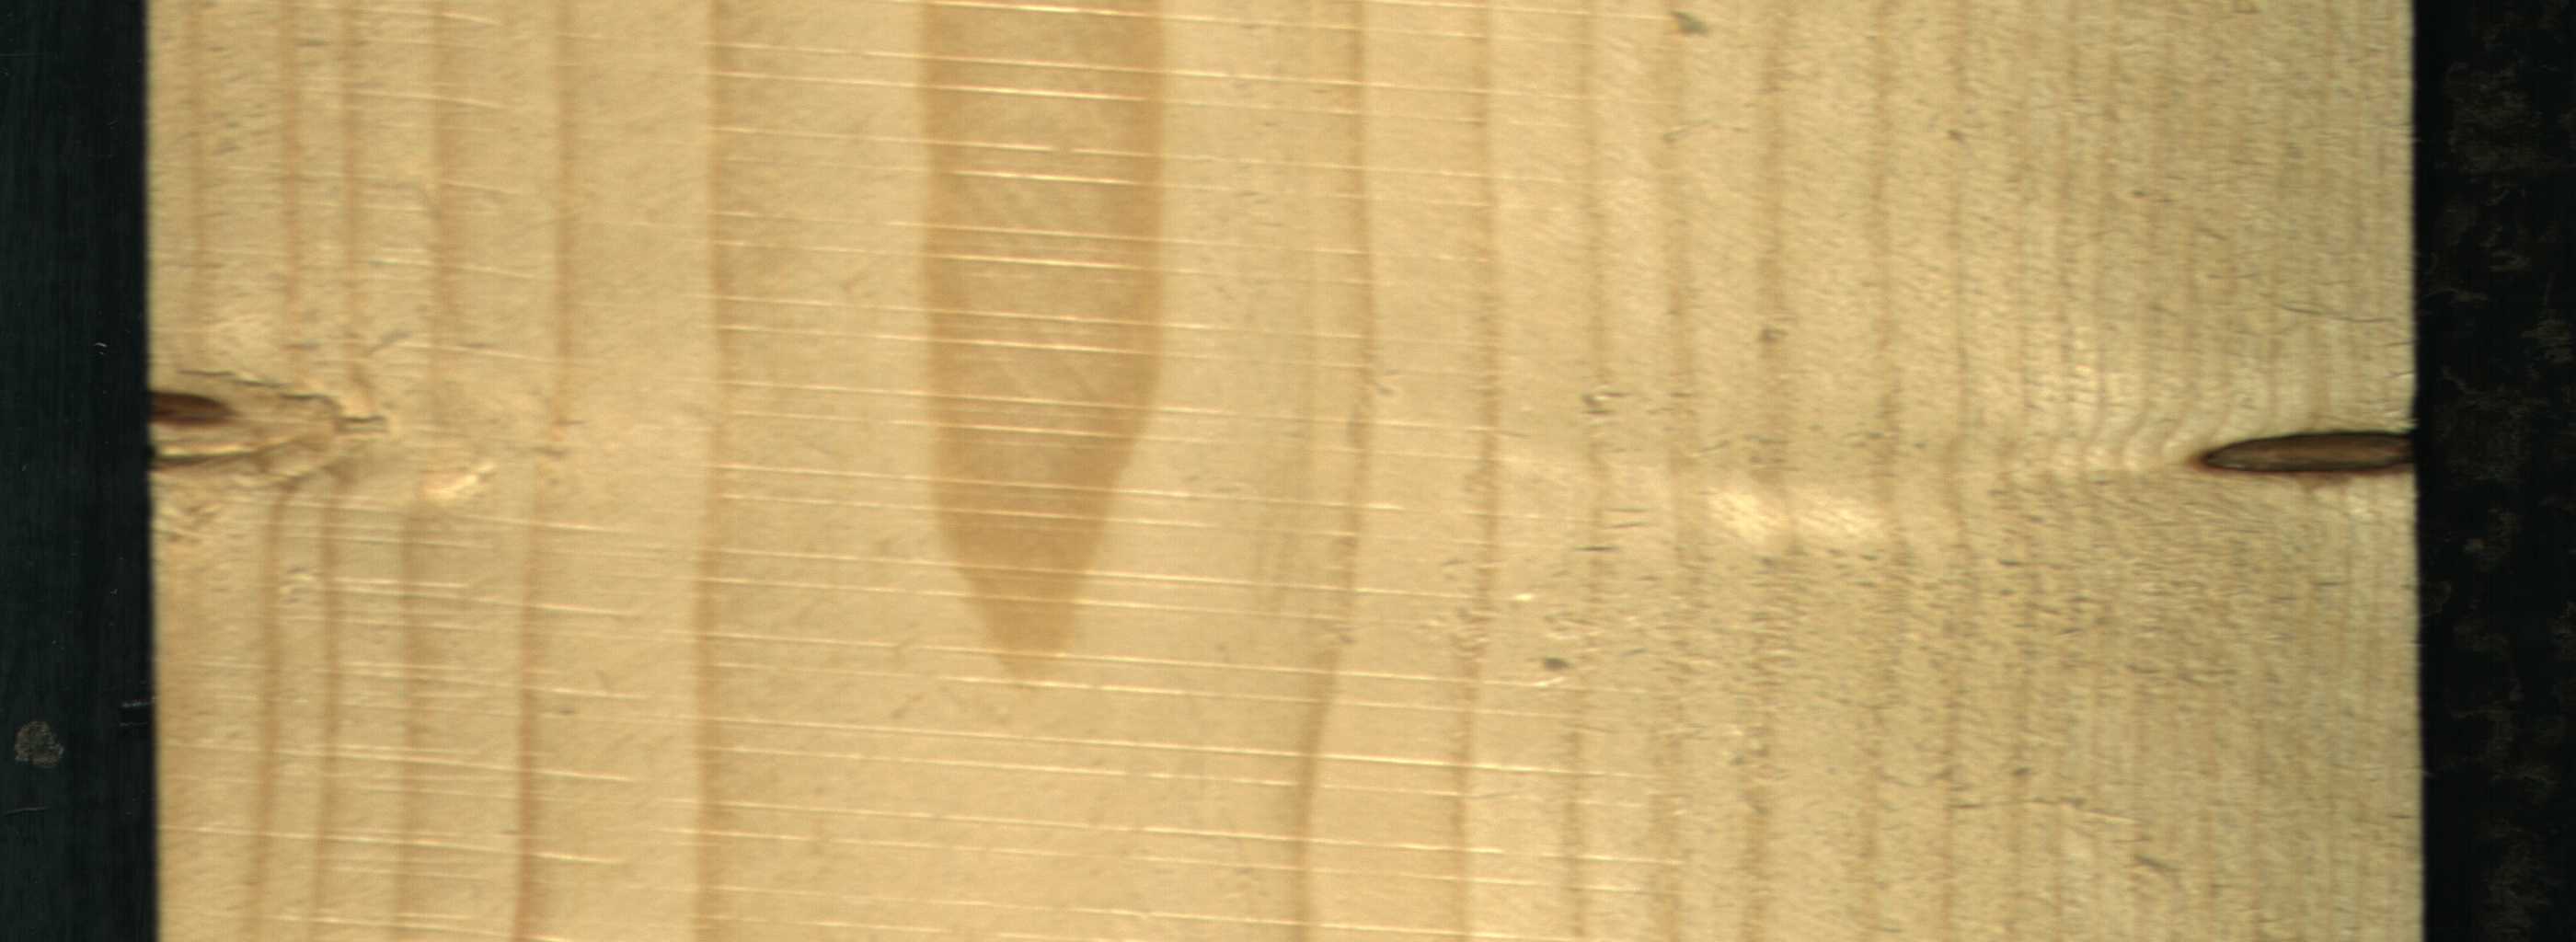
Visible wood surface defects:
Dead_Knot
Live_Knot